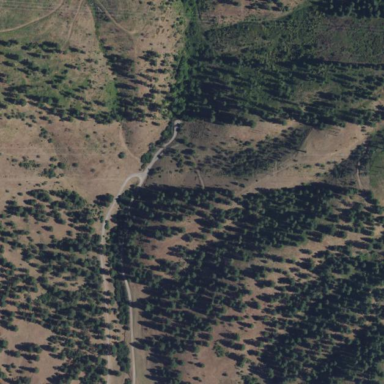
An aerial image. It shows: Evergreen needle-leaved woodland.